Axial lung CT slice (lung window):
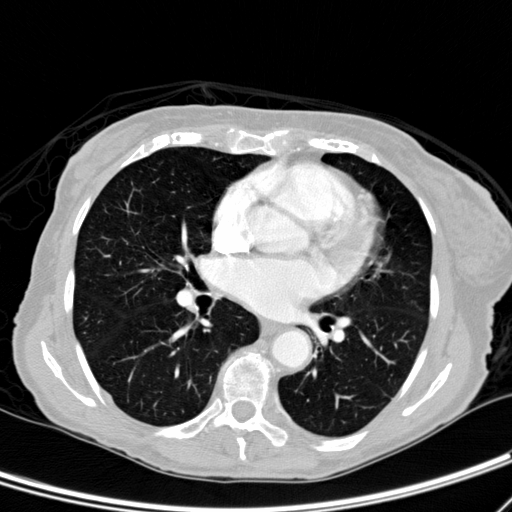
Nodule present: no